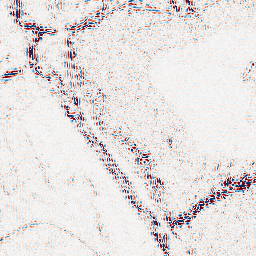
Category: wavelet
Decomposition family: wavelet_dwt
Decomposition parameters: wavelet: coif2
level: 2
Upsampling method: bspline
Upsampling parameters: scale: 8
Upsampling scale: 8